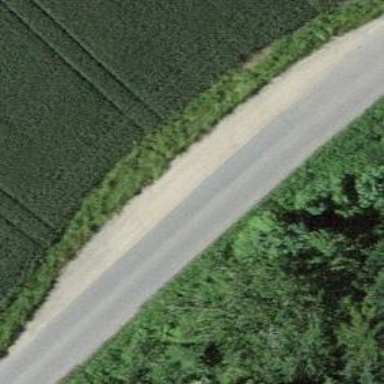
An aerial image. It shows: Passing place on the road.